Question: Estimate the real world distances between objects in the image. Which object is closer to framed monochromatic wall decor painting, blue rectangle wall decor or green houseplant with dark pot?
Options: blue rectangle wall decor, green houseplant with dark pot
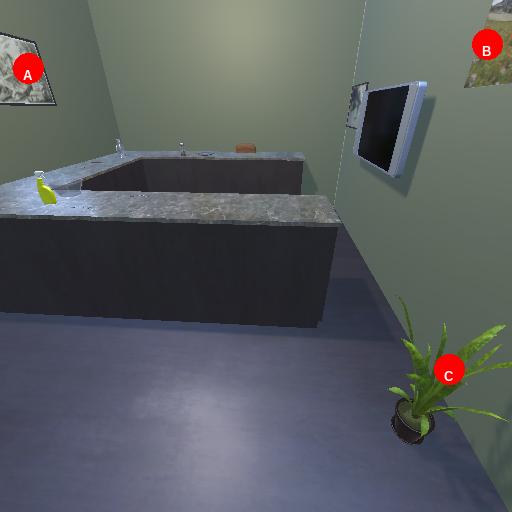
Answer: blue rectangle wall decor